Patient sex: M
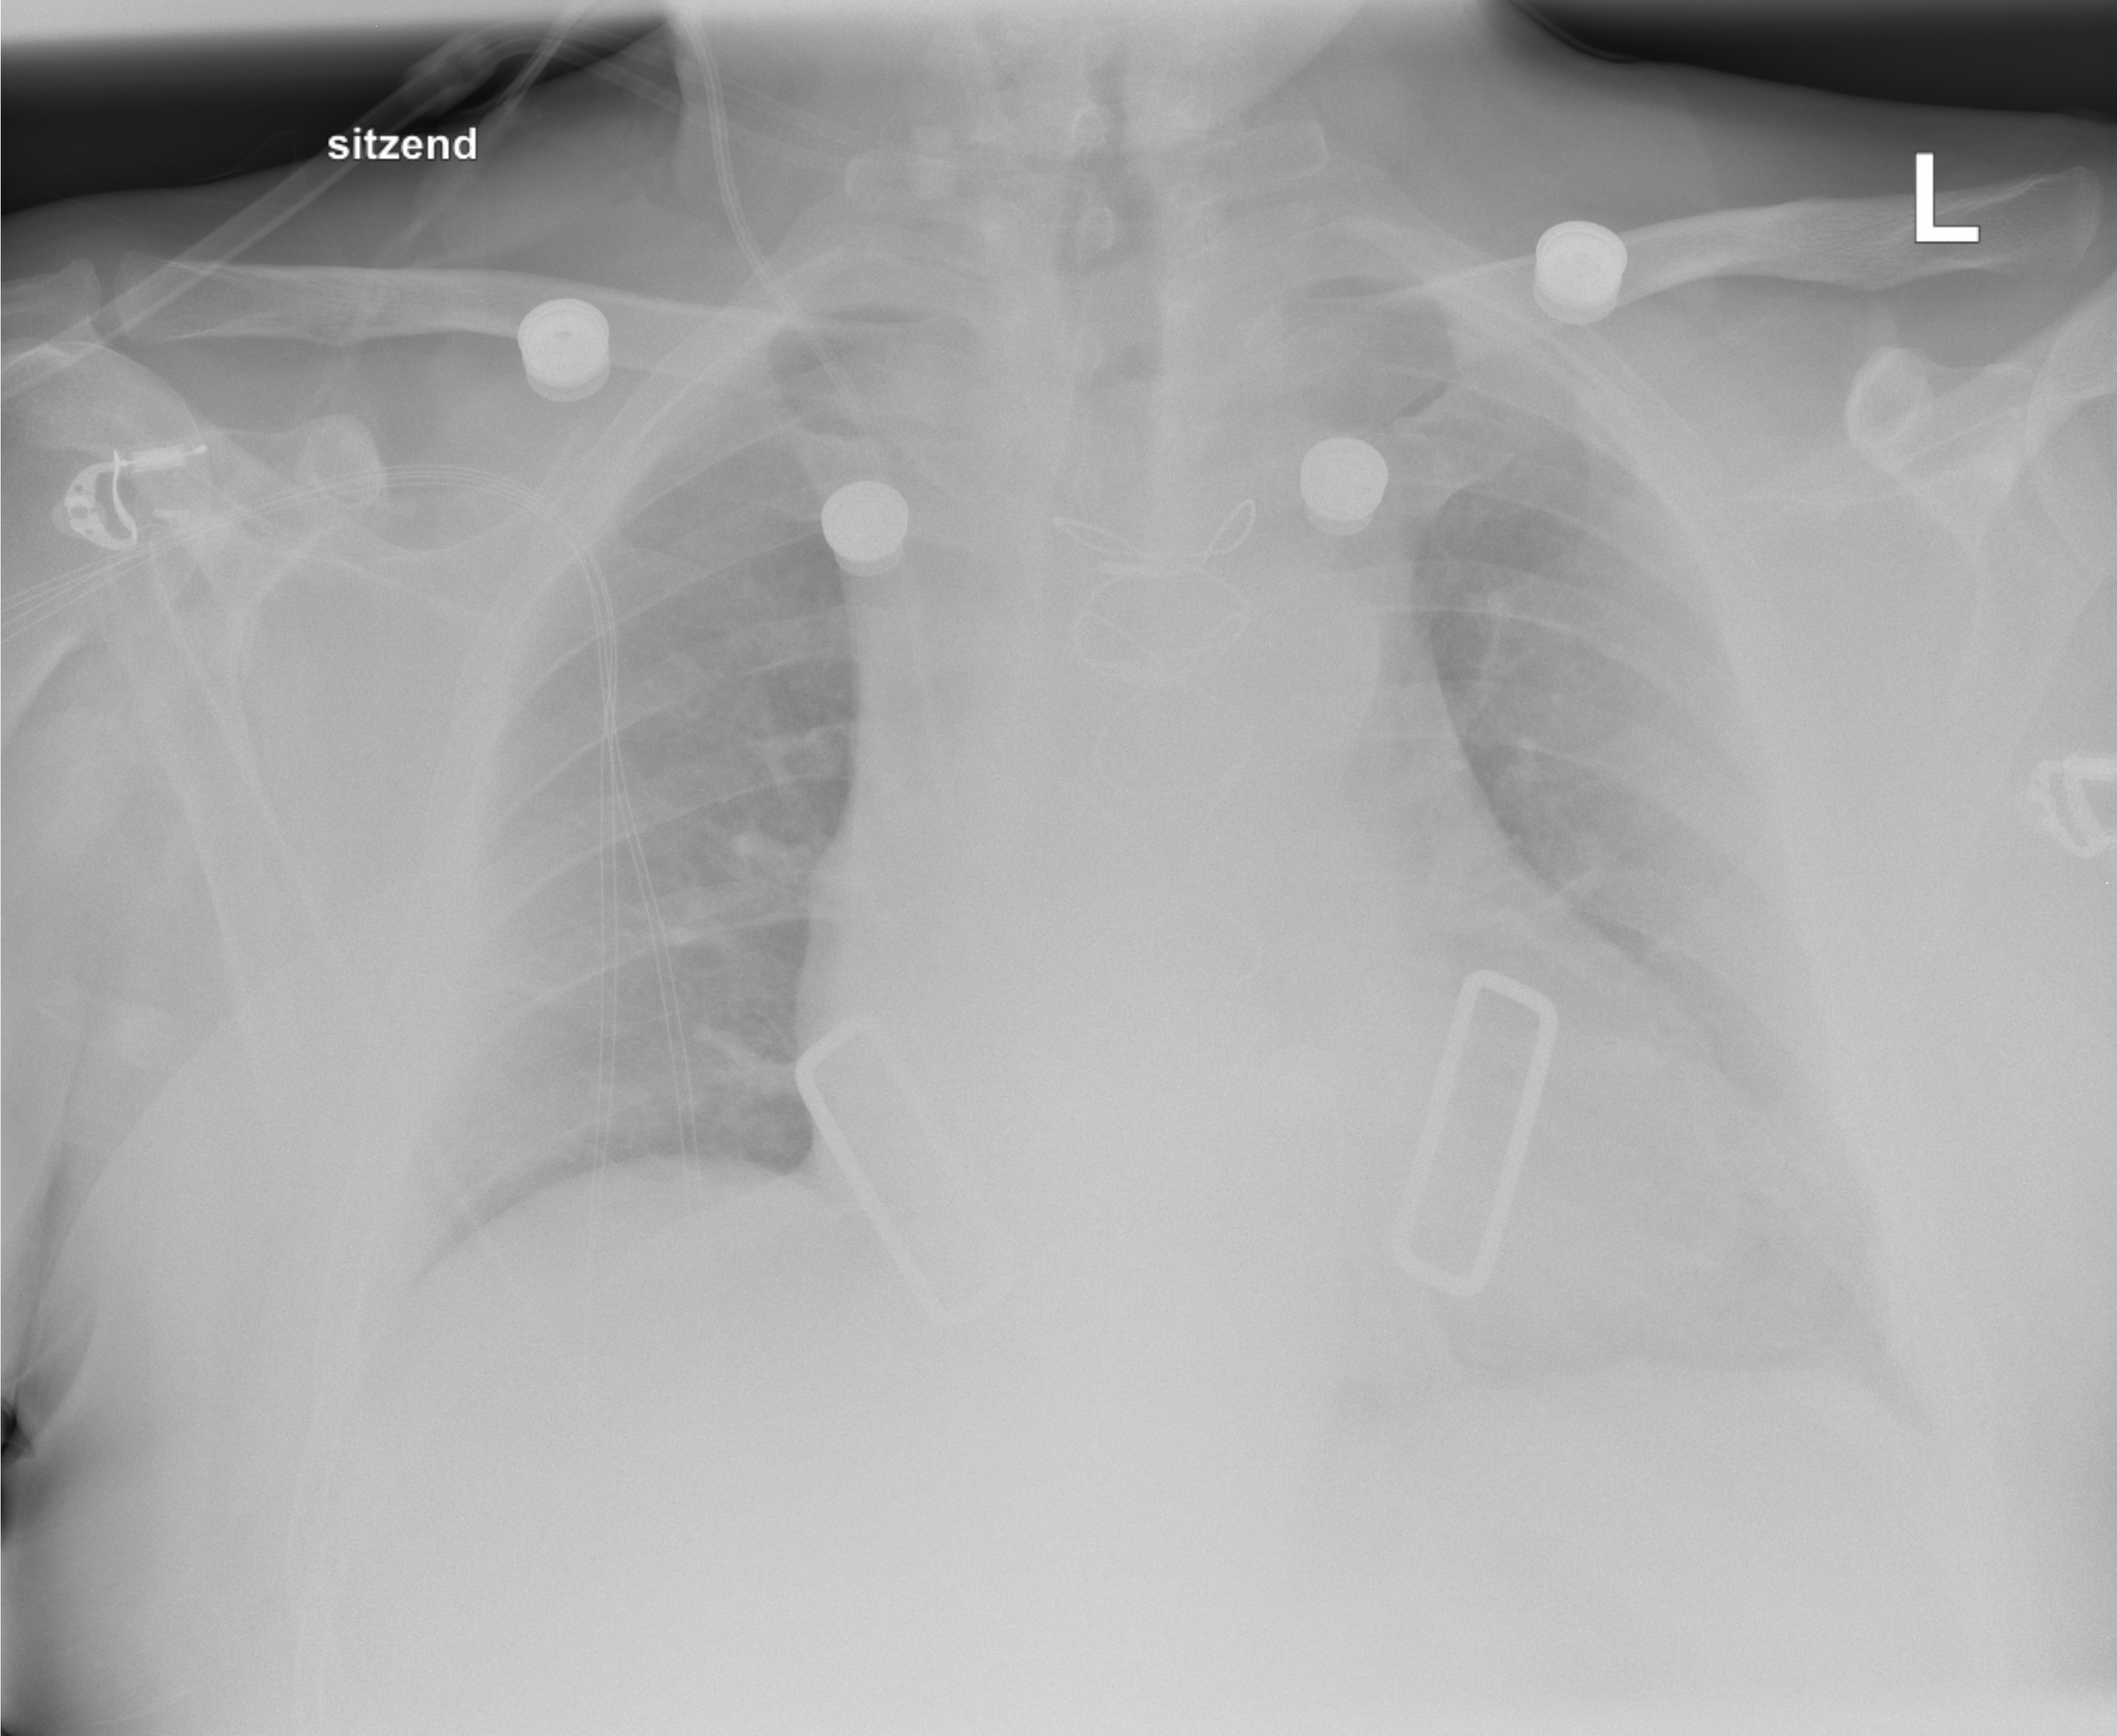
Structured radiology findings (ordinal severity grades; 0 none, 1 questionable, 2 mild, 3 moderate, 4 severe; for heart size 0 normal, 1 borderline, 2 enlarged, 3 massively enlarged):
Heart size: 2
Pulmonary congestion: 0
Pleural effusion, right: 0
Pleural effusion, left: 0
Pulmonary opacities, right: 0
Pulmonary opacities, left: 0
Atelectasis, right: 1
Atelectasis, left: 0